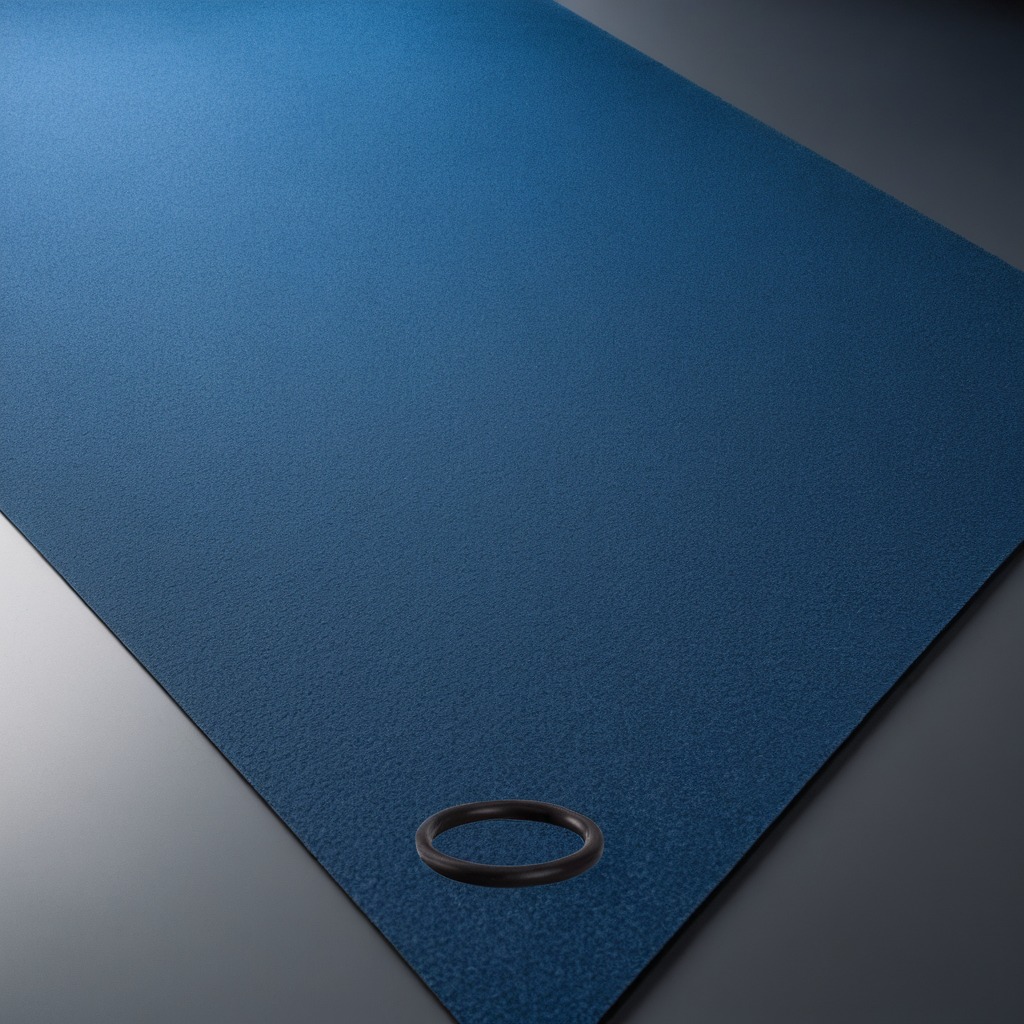
A rubber O-ring lying on the granite tabletop.